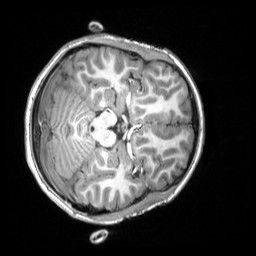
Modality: T1w
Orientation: axial